Current action and preconditions to check: path_clear

Your task: For each precondition in the list above, predict whether it will hold at this action.

Consider the current scene as observed from the mobile robot's camera, and analyze the predicted future states of all dynamic agents (e.g., people, animals, vehicles, or any moving entities) within the NEXT SECOND.

IMPORTANT: Only answer "very likely" if you are absolutely certain—based on strong, clear evidence—that a dynamic agent will violate the precondition in the predicted future state. Do NOT answer "very likely" for unlikely, ambiguous, or low-probability risks.

Ask yourself for each precondition: Is there a high probability, with clear and convincing evidence, that the predicted future states of any dynamic agent will interfere with the predicted future state of the currently executing action within the NEXT SECOND, causing that precondition to fail?

Assess the risk level based on these predictions. Use "likely" or "very likely" if motions create a clear risk of interference.

Use "neutral" or "improbable" if agents are nearby but their predicted paths are clearly diverging or non-conflicting.

Failure Risk Categories: "very improbable", "improbable", "neutral", "likely", "very likely"

Answer Format: Output ONLY the probability_of_failure value from these categories: "very improbable", "improbable", "neutral", "likely", "very likely"

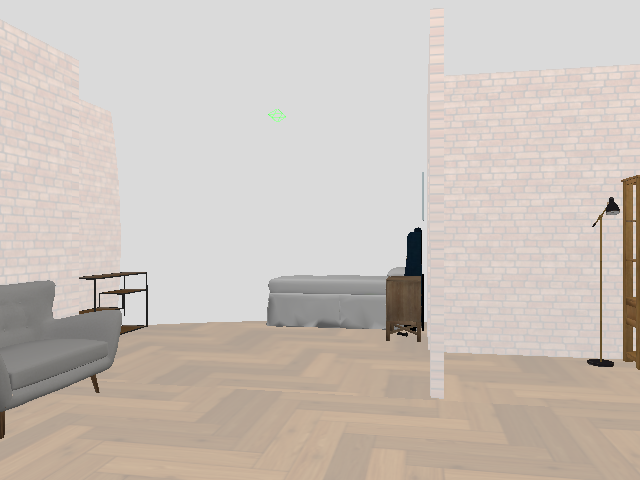

Answer: very improbable